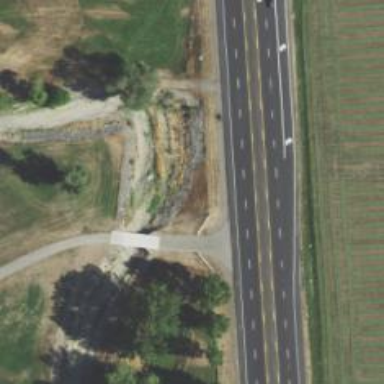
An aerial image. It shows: Service road that includes bridge.